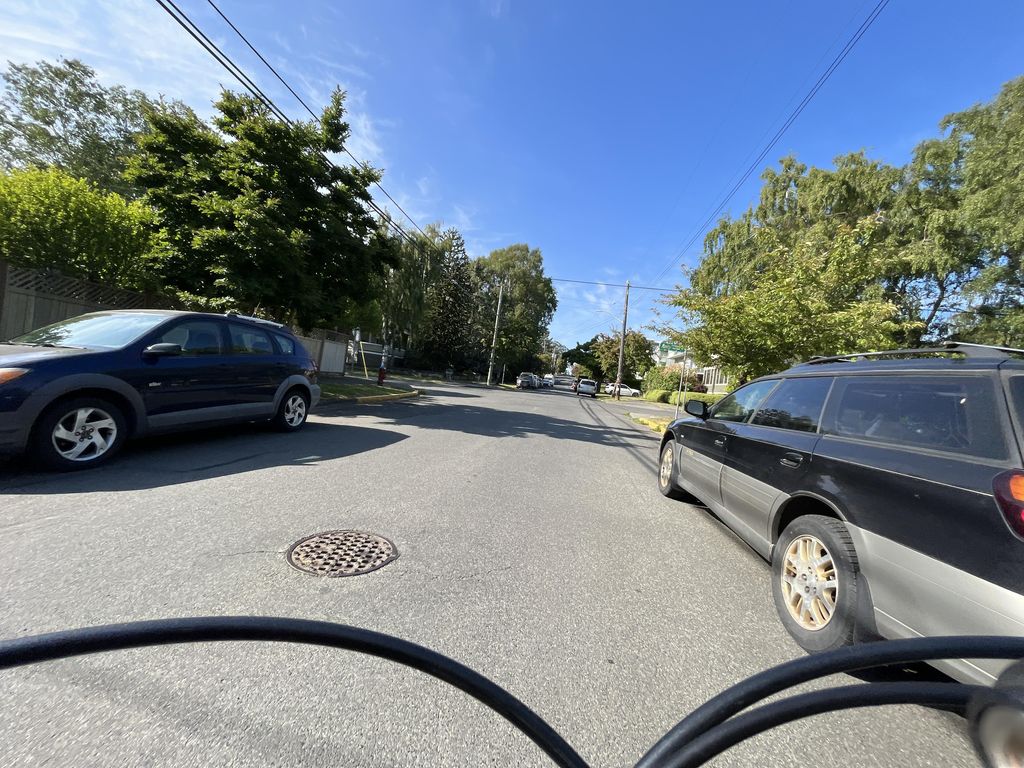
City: victoria